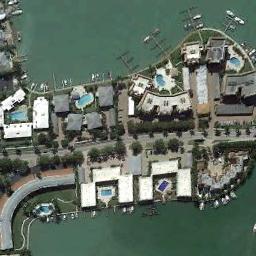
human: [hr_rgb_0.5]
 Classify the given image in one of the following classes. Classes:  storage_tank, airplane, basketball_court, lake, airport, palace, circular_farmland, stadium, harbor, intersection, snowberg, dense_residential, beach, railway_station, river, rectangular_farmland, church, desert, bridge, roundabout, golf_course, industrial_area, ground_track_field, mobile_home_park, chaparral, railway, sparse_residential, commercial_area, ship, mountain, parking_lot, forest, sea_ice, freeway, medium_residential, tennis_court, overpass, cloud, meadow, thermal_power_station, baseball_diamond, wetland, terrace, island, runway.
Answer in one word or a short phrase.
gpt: dense_residential